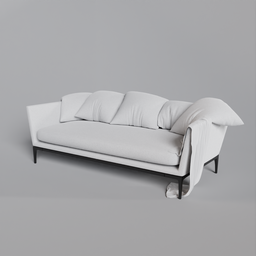
Label: furniture